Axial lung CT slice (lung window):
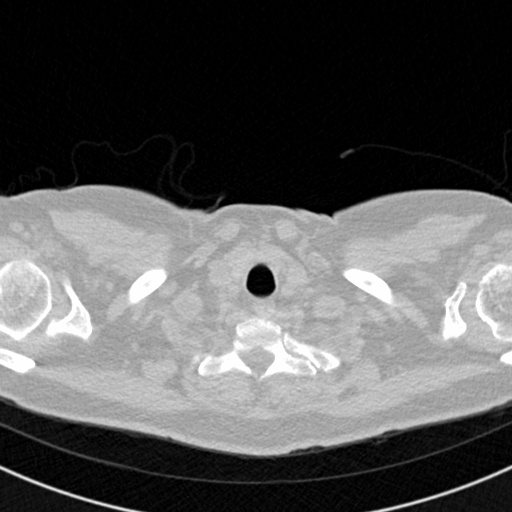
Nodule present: no